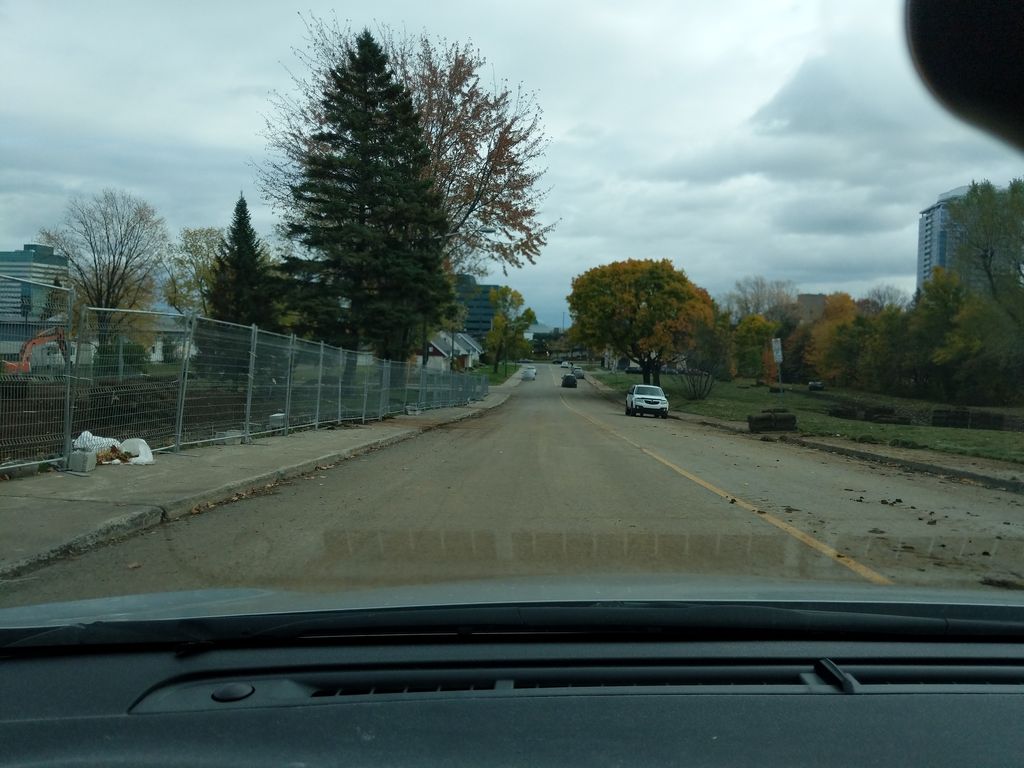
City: quebec_city